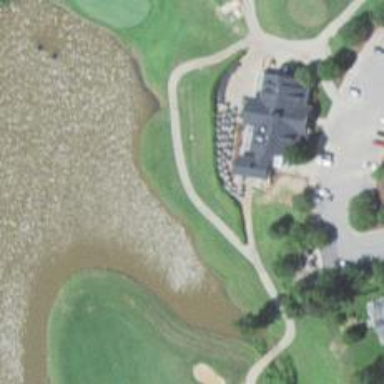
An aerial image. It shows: Path used for both walking and golf.